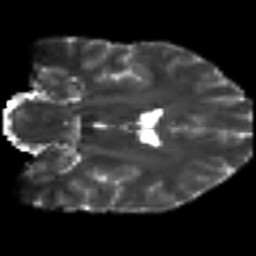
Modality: T2w
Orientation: coronal
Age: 21
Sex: male
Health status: healthy
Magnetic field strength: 3 T
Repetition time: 9 s
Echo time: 0.093 s